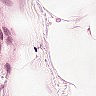
Metastatic tissue present: no